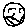
Label: smiley face